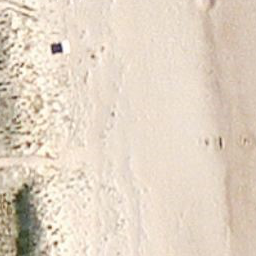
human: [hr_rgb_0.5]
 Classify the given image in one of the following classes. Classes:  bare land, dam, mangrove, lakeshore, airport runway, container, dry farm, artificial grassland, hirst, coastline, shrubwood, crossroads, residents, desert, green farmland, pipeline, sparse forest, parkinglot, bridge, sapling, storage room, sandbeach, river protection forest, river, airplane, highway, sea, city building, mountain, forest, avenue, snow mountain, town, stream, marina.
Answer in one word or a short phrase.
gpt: sandbeach